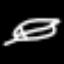
Label: leaf